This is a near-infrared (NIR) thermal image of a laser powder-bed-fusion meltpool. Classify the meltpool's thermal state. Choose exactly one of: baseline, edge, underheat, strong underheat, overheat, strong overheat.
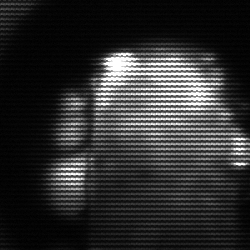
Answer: baseline